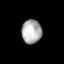
Tissue: lung
Cell type: Myeloid cells
Senescence score: 0.5536
Nuclear area (px): 469
Mean DAPI intensity: 173.147